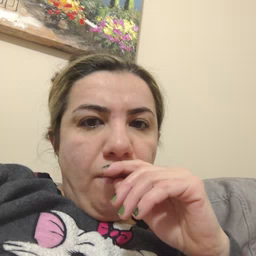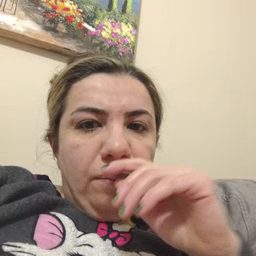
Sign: hello